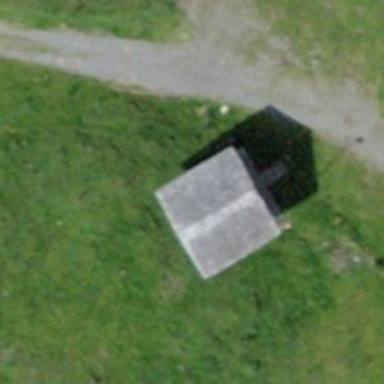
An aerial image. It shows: Building with toilets inside.